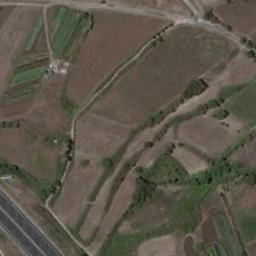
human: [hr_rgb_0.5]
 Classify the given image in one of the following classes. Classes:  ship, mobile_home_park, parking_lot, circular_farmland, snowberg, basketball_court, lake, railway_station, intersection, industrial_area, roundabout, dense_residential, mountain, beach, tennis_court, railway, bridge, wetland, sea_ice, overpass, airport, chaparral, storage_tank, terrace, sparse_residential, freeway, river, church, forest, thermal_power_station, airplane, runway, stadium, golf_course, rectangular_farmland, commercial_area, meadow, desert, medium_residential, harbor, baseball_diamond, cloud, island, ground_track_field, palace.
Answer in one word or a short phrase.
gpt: terrace